Question: I have two columns (film_id,actor_id), I need to find a pair of actors that made the largest number of mutual appearances in films,for example actor 10 and actor 20 have two movies together (1,3) , so i need to return 10,20

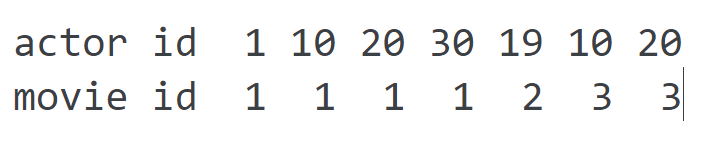
Answer: Not sure this is what you exactly want or not, but try it:
'''
select
group_concat(actor_id) as actors
from (
select actor_id, group_concat(movie_id order by movie_id) as movies
from tbl1
group by actor_id) t1
group by movies
having count(actor_id) = 2
'''
<URL>